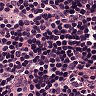
Metastatic tissue present: no